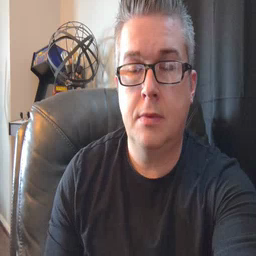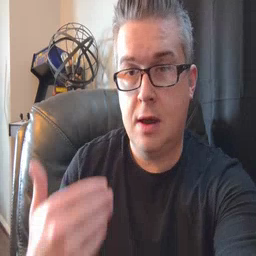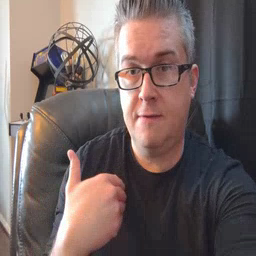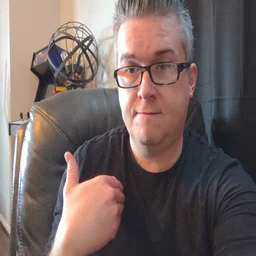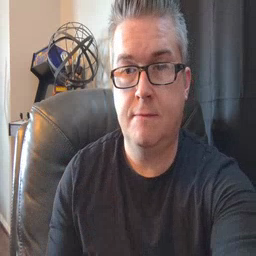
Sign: have